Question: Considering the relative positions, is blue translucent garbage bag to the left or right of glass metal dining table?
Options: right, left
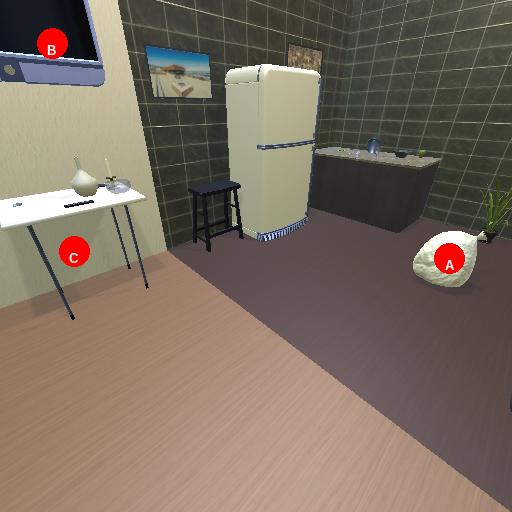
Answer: right